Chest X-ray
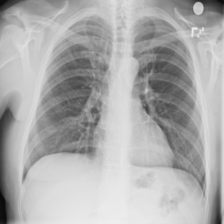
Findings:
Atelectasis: negative
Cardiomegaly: negative
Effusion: negative
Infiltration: negative
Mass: negative
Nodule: negative
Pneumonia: negative
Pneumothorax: negative
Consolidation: negative
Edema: negative
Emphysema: negative
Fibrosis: negative
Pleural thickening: negative
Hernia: negative